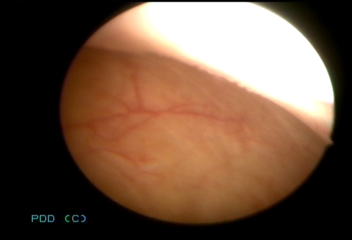
Modality: WLC
Class: Normal mucosa
Bladder cancer association: No